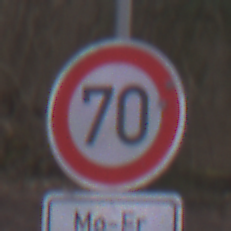
Verkehrszeichen: Geschwindigkeit70
Zusatzzeichen unten: ZeitangabenMitBeschraenkungAufWochentage2
Umgebung: Outdoor, Nature
Tageszeit: MorningAfternoon
Wetter: Overcast
Licht: Natural
Jahreszeit: Autumn
Kontrast: LowContrast